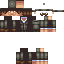
A male human skin with medium skin, wearing brown long hair dressed in a blue suit and black pants, featuring a closed mouth.